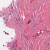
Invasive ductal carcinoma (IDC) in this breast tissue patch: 0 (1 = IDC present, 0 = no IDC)